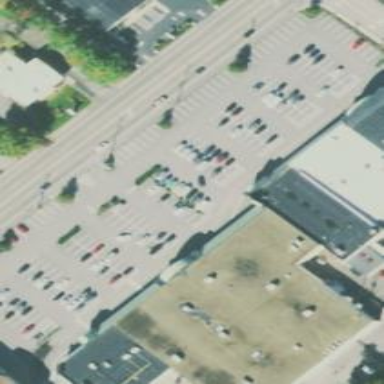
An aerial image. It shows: Grocery shop.